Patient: sex F, age 68
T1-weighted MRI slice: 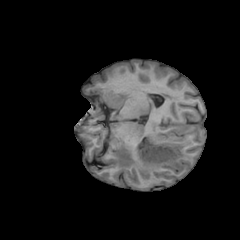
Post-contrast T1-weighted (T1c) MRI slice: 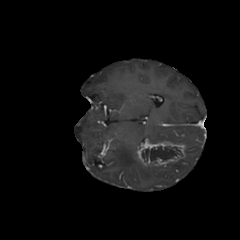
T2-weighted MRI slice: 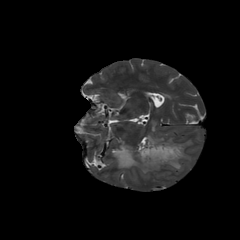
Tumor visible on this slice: yes
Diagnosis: Glioblastoma, IDH-wildtype
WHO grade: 4